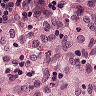
Metastatic tissue present: no